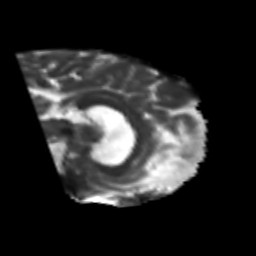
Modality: T2w
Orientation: sagittal
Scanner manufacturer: siemens
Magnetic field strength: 3 T
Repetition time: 6.8 s
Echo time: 0.093 s